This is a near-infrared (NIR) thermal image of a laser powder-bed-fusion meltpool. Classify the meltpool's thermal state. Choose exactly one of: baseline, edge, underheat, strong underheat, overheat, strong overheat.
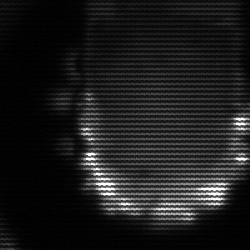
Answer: baseline